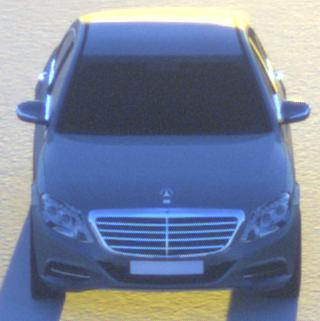
Make: Mercedes-Benz
Model: S 400 HYBRID
Detailed model: S-Class (222) Limousine
Model produced from: 2013/05
Model produced until: 2015/04
Doors: 4
Color: gray
Road condition: dry road
Daytime: sunrise or sunset
Contrast: high contrast